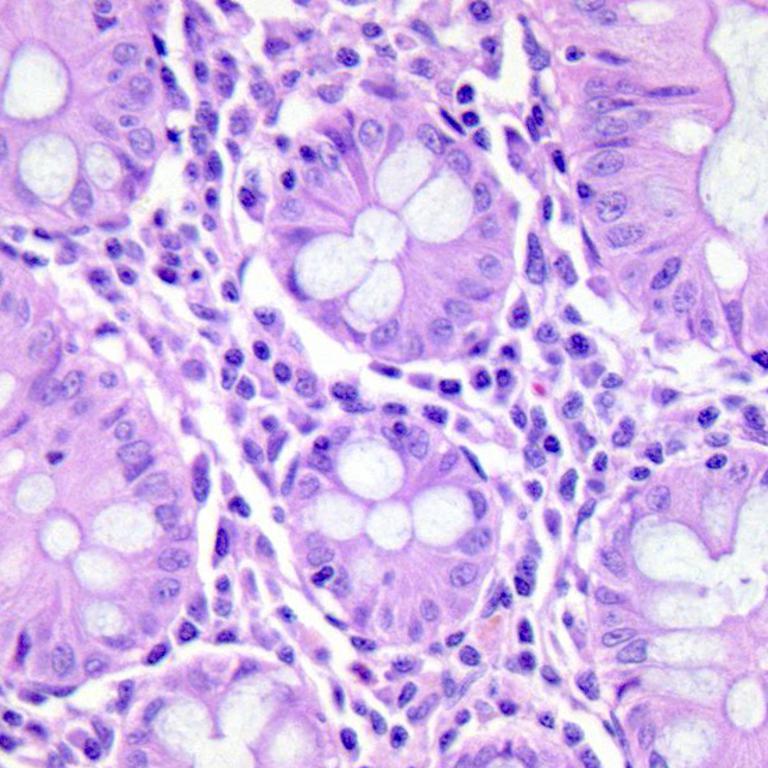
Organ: colon
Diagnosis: benign